Field crop: maize
Growth stage: 2
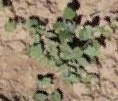
Species: convolvulus